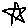
Label: star